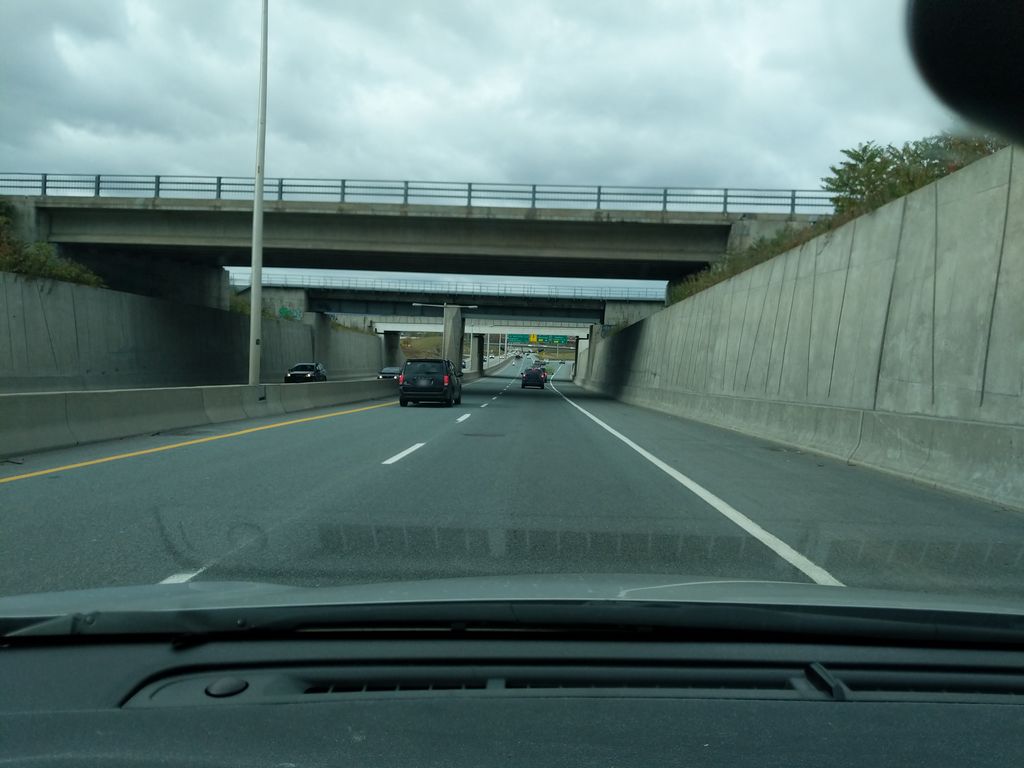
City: quebec_city